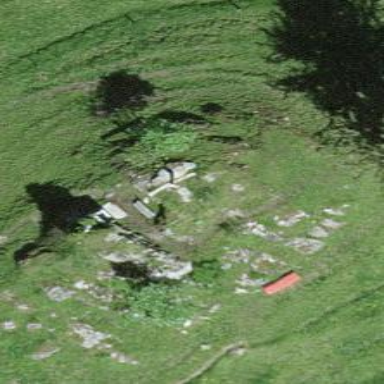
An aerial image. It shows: Wayside cross with historic significance.